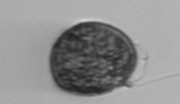
Label: Prorocentrum